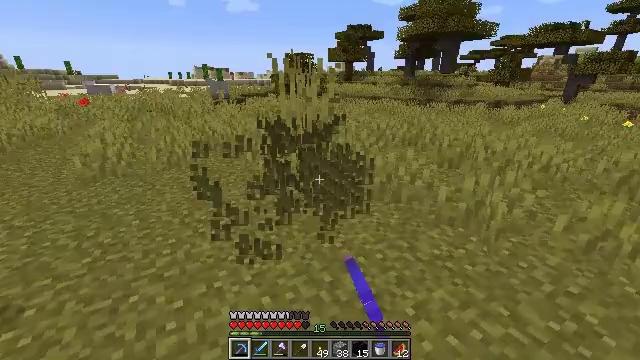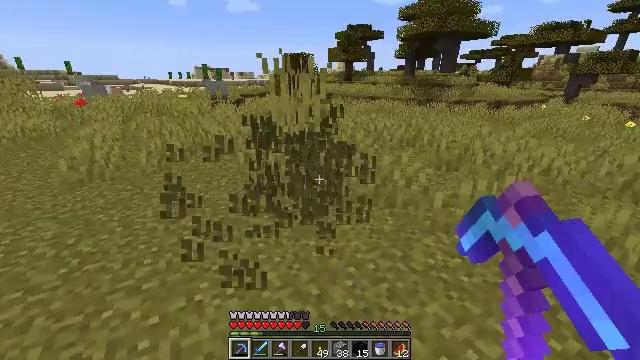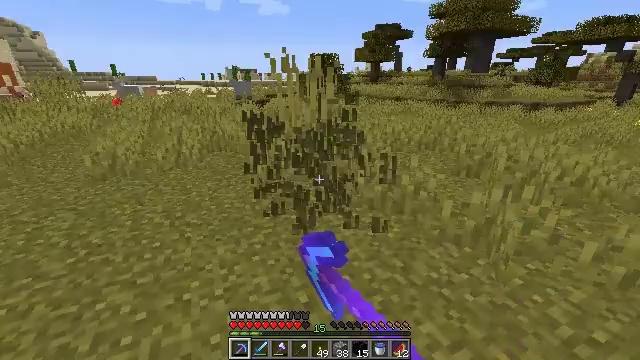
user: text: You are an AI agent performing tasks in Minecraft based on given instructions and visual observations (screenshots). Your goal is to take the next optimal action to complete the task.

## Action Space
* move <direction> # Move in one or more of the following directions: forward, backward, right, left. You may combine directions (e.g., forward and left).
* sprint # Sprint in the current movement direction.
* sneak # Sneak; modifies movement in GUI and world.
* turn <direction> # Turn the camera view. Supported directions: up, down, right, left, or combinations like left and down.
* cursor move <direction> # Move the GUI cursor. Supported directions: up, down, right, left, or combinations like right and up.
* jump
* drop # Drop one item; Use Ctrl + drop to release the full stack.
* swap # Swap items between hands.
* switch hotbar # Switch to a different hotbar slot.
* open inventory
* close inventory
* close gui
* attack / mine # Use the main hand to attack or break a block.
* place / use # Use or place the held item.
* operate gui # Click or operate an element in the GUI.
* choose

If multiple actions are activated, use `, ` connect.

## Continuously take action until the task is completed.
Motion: motion action
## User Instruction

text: Gather tall grass by hitting it.
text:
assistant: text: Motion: move right, attack / mine
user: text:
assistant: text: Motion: move right, turn left, attack / mine
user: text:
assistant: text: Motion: attack / mine